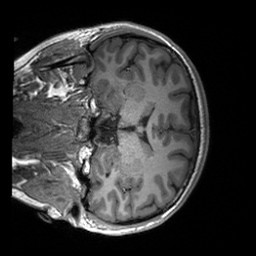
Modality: T1w
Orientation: coronal
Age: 18
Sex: female
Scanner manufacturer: siemens
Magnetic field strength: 3 T
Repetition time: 2.3 s
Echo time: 0.00227 s